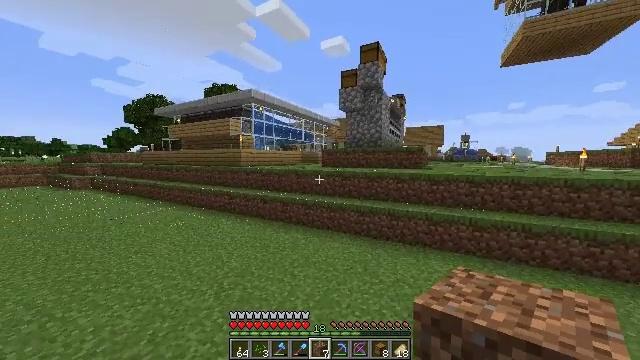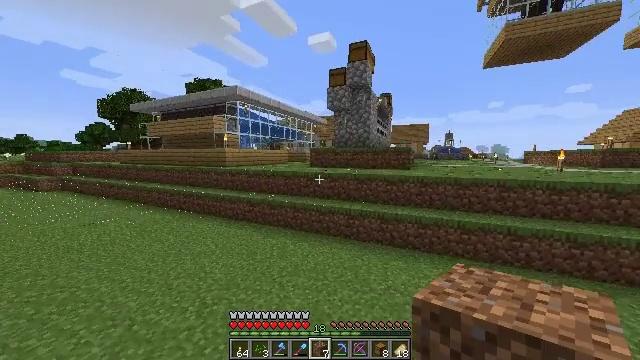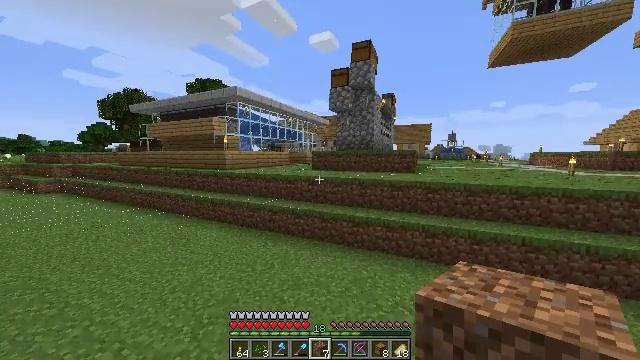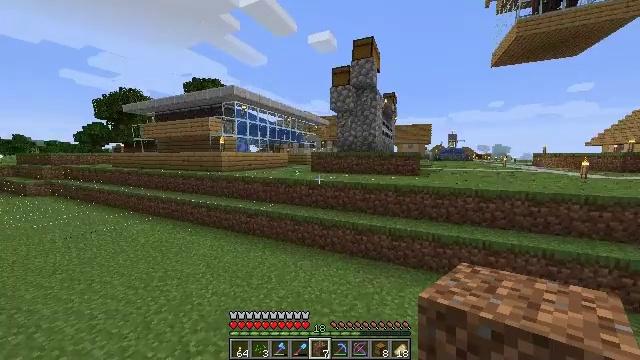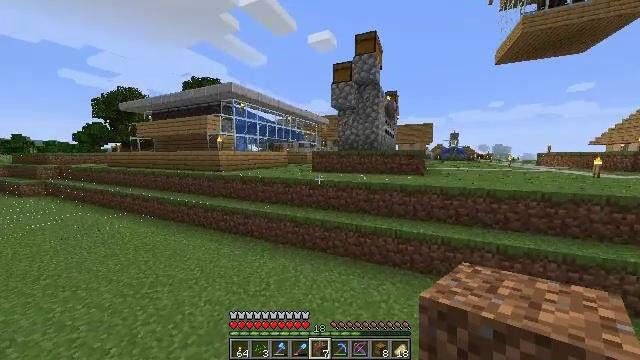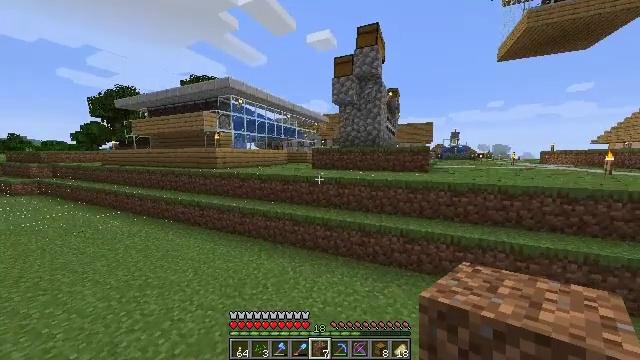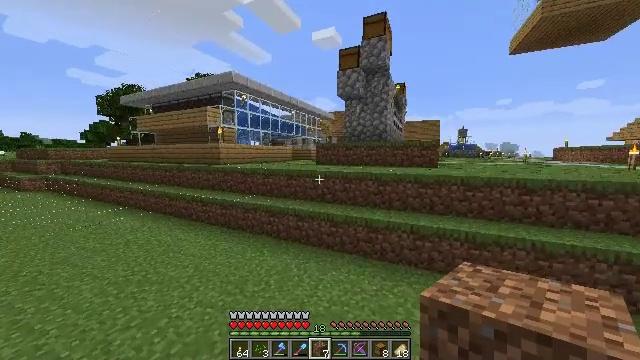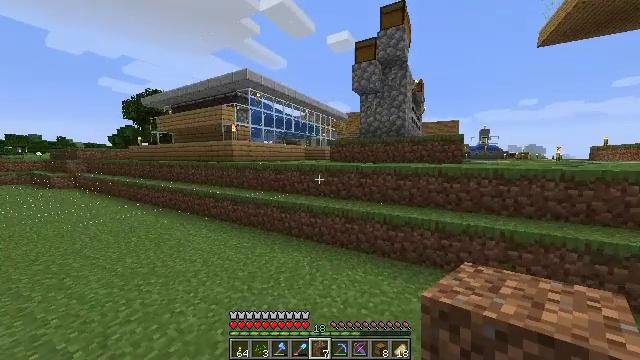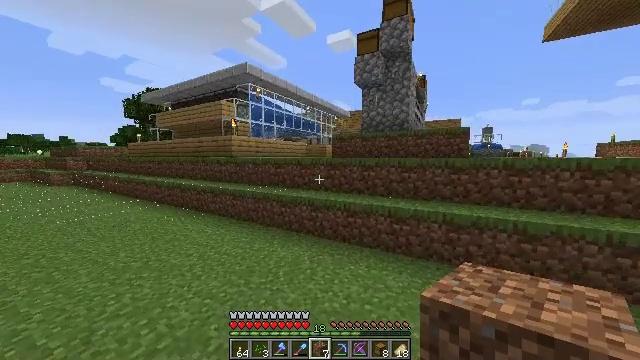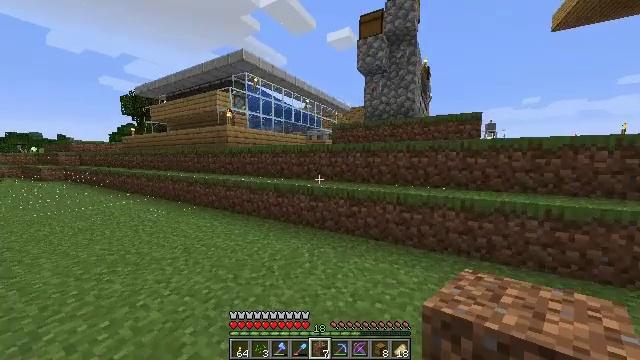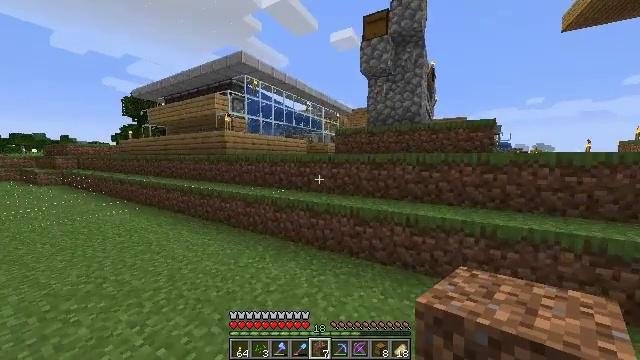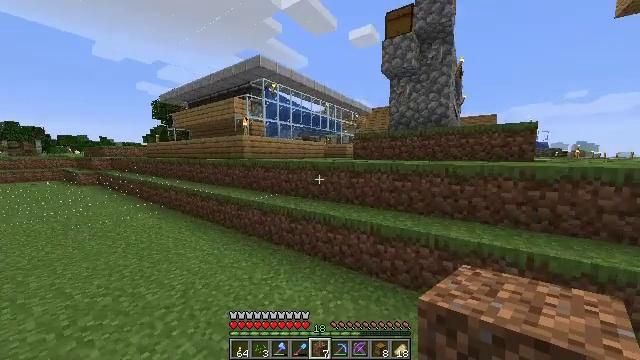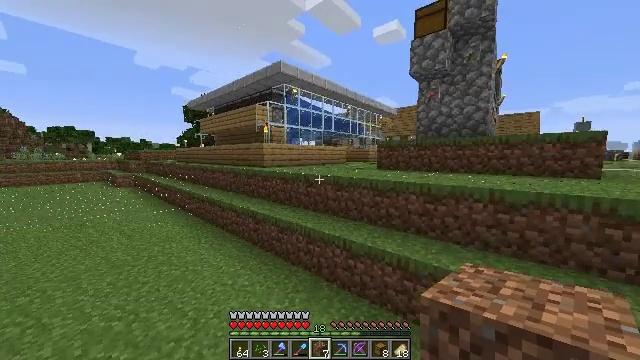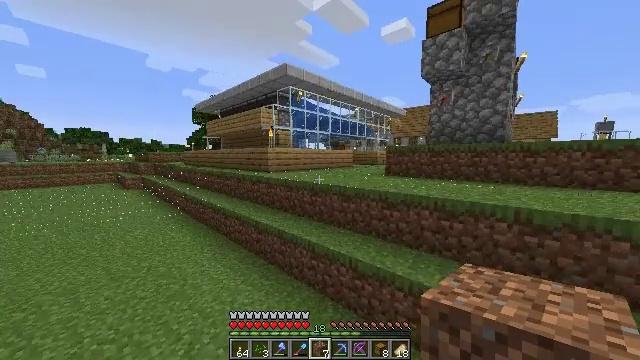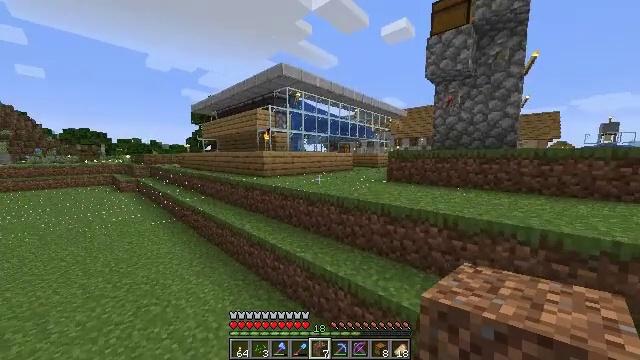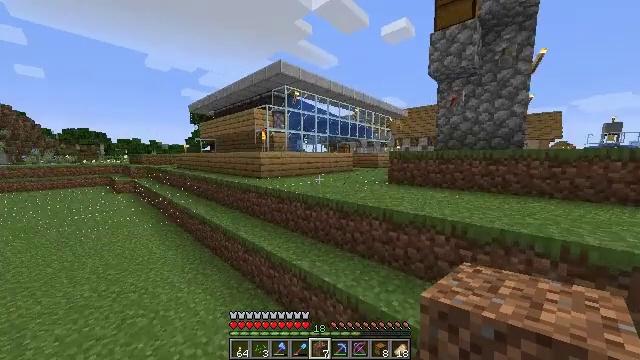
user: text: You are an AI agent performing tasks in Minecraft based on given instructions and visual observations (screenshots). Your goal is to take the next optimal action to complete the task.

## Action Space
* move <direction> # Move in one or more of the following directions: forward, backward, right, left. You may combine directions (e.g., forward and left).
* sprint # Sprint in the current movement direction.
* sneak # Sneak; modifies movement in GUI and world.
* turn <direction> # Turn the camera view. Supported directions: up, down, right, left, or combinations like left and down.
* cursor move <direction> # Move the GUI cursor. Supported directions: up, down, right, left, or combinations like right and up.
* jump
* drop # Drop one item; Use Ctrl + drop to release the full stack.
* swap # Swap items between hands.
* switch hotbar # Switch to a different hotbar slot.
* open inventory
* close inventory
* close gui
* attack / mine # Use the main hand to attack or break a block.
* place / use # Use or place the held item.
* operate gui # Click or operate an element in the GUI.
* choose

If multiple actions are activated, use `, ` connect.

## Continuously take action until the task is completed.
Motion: motion action
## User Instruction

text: Make an oak sign using planks.
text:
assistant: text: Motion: move forward, turn right, jump
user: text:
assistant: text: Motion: move forward, jump
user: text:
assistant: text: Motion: move forward, jump
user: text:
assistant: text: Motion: move forward, jump
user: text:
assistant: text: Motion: move forward, jump
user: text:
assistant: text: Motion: move forward, turn left, jump
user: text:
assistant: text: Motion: move forward, turn left, jump
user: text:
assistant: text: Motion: move forward, sprint, jump
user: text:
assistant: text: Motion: move forward, sprint, jump
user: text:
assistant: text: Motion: move forward, sprint, jump
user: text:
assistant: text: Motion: move forward, sprint, turn left, jump
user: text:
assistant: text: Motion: move forward, turn left, jump
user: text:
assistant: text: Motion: move forward, turn left, jump
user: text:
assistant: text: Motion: move forward, jump
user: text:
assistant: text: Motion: move forward, jump
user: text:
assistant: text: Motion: move forward, jump
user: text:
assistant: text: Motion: move forward, jump
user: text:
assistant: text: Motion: move forward, sprint, jump
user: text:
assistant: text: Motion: move forward, sprint, jump
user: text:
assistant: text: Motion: move forward, sprint, turn right, jump
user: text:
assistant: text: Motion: move forward, turn right, jump
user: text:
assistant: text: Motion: move forward, jump
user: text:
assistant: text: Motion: move forward, turn right, jump
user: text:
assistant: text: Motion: move forward, jump
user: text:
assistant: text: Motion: move forward, sprint, jump
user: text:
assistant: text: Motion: move forward, sprint, turn right, jump
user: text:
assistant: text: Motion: move forward, sprint, jump
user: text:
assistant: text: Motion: move forward, sprint, turn right, jump
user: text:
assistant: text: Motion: move forward, turn right, jump
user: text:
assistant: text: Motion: move forward, turn right, jump